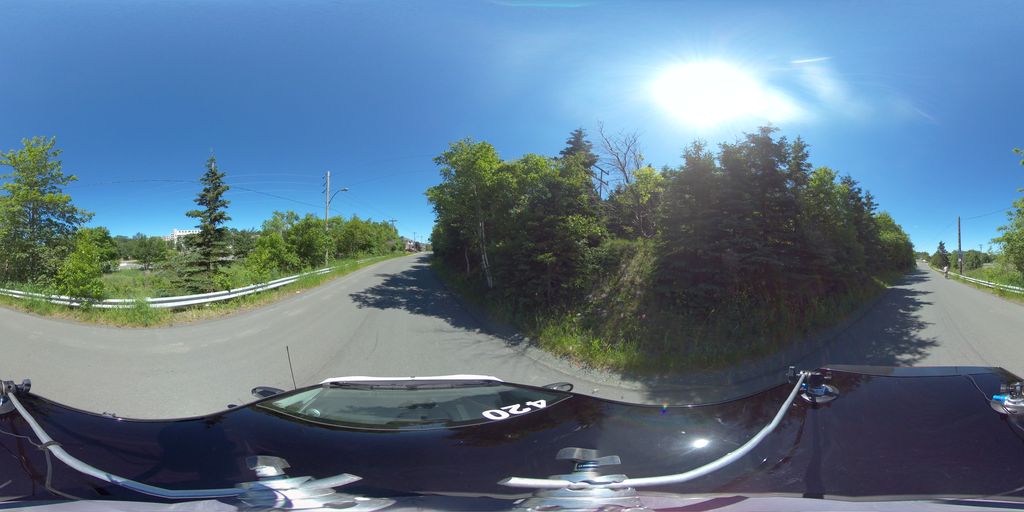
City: st_johns